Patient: sex F, age 60
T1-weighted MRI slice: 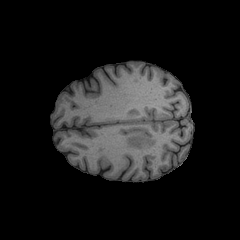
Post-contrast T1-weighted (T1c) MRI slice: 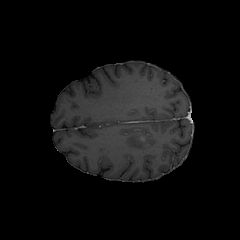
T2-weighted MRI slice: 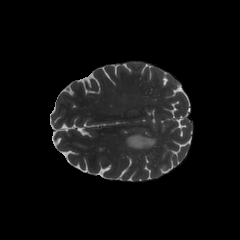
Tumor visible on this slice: yes
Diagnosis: Glioblastoma, IDH-wildtype
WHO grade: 4